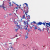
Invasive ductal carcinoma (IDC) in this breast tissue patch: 0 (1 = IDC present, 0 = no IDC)